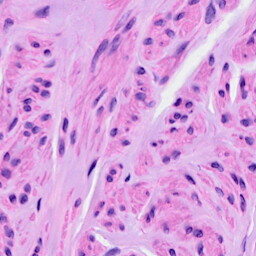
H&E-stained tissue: Ovarian